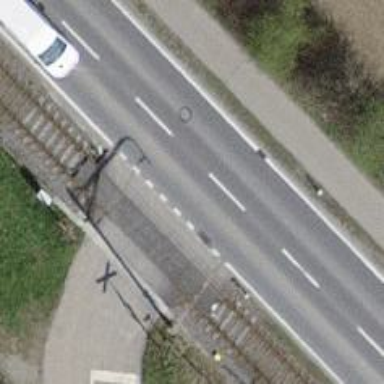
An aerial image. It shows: Railway level crossing.